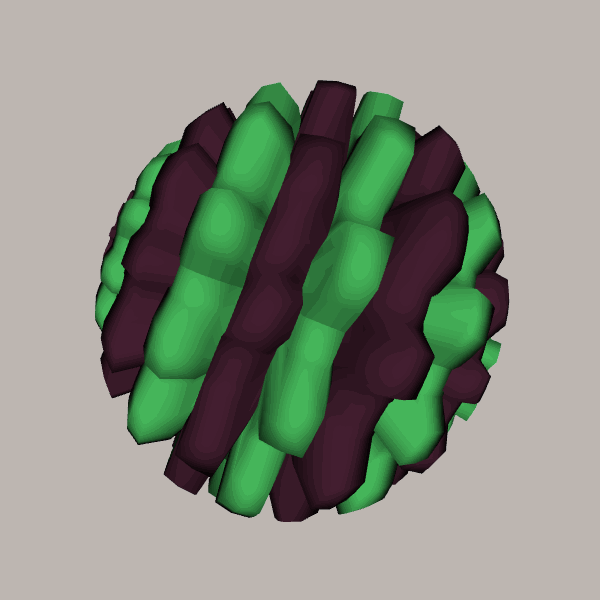
Background: light